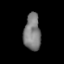
Tissue: lung
Cell type: Endothelial cells
Senescence score: 0.7003
Nuclear area (px): 602
Mean DAPI intensity: 124.121